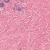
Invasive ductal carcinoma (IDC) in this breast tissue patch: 0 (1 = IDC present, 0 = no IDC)